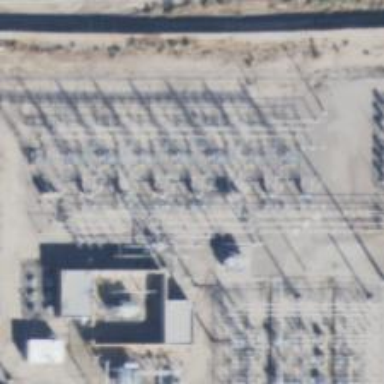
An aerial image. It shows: Switch used for power control.